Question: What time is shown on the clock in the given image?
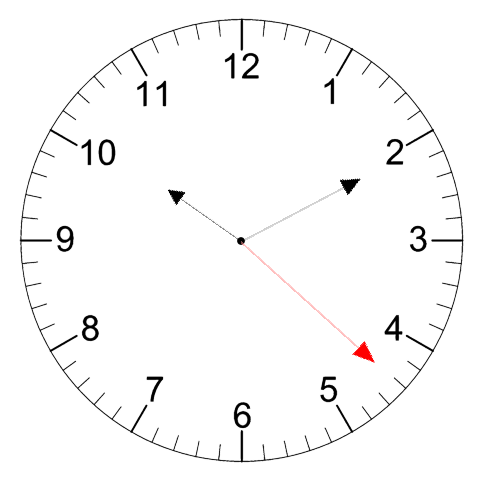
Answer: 10:10:22